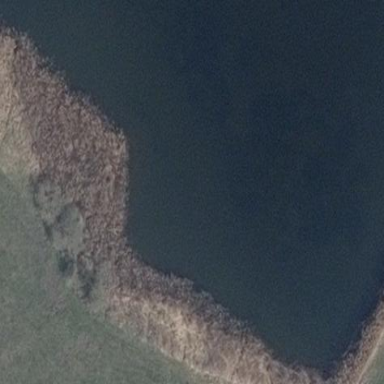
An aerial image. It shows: Wetland area dominated by reedbeds.